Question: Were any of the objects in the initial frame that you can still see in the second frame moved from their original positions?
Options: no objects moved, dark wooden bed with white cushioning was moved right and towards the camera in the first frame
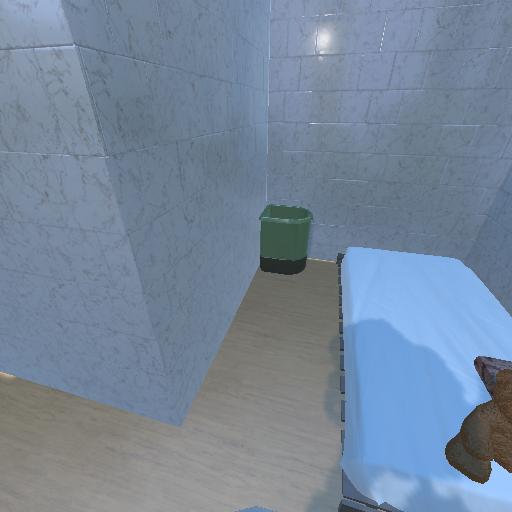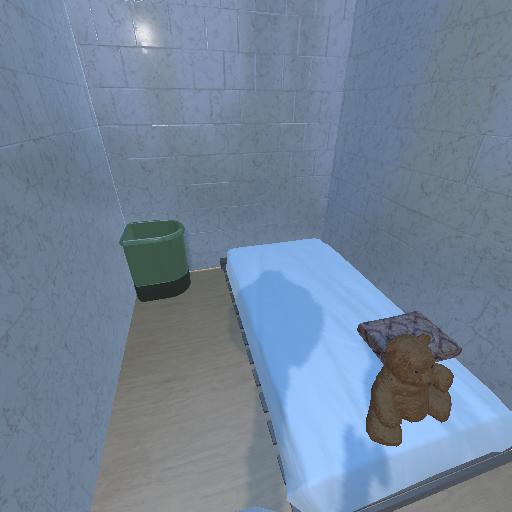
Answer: no objects moved